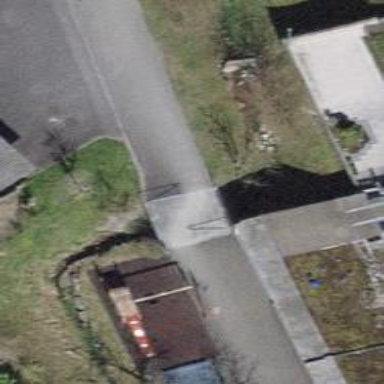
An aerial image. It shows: Cycle barrier.